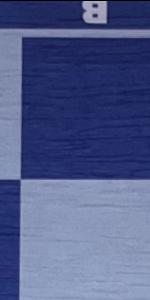
Label: Empty